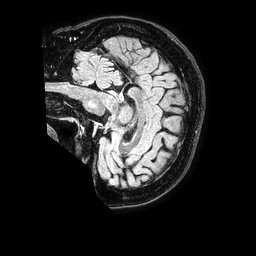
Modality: FLAIR
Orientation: sagittal
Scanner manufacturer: philips
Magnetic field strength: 1.5 T
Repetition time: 4.8 s
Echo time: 0.3 s